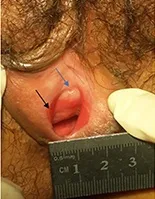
A, The medial mucosal surfaces of the labia minora had bright red-colored, defect-like lesions, and the vaginal orifice was stenosed with a diameter of 1 cm. Blue arrow: narrow urethral orifice; Black arrow: defect of the mucosa.
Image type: medical_photograph (other_medical_photograph)